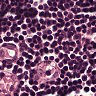
Metastatic tissue present: no